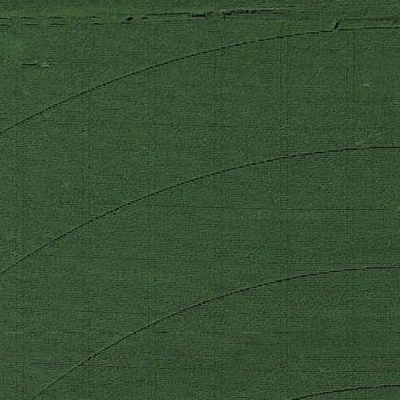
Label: Field